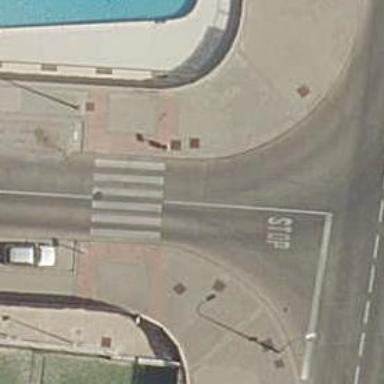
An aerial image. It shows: Zebra crossing on footway.